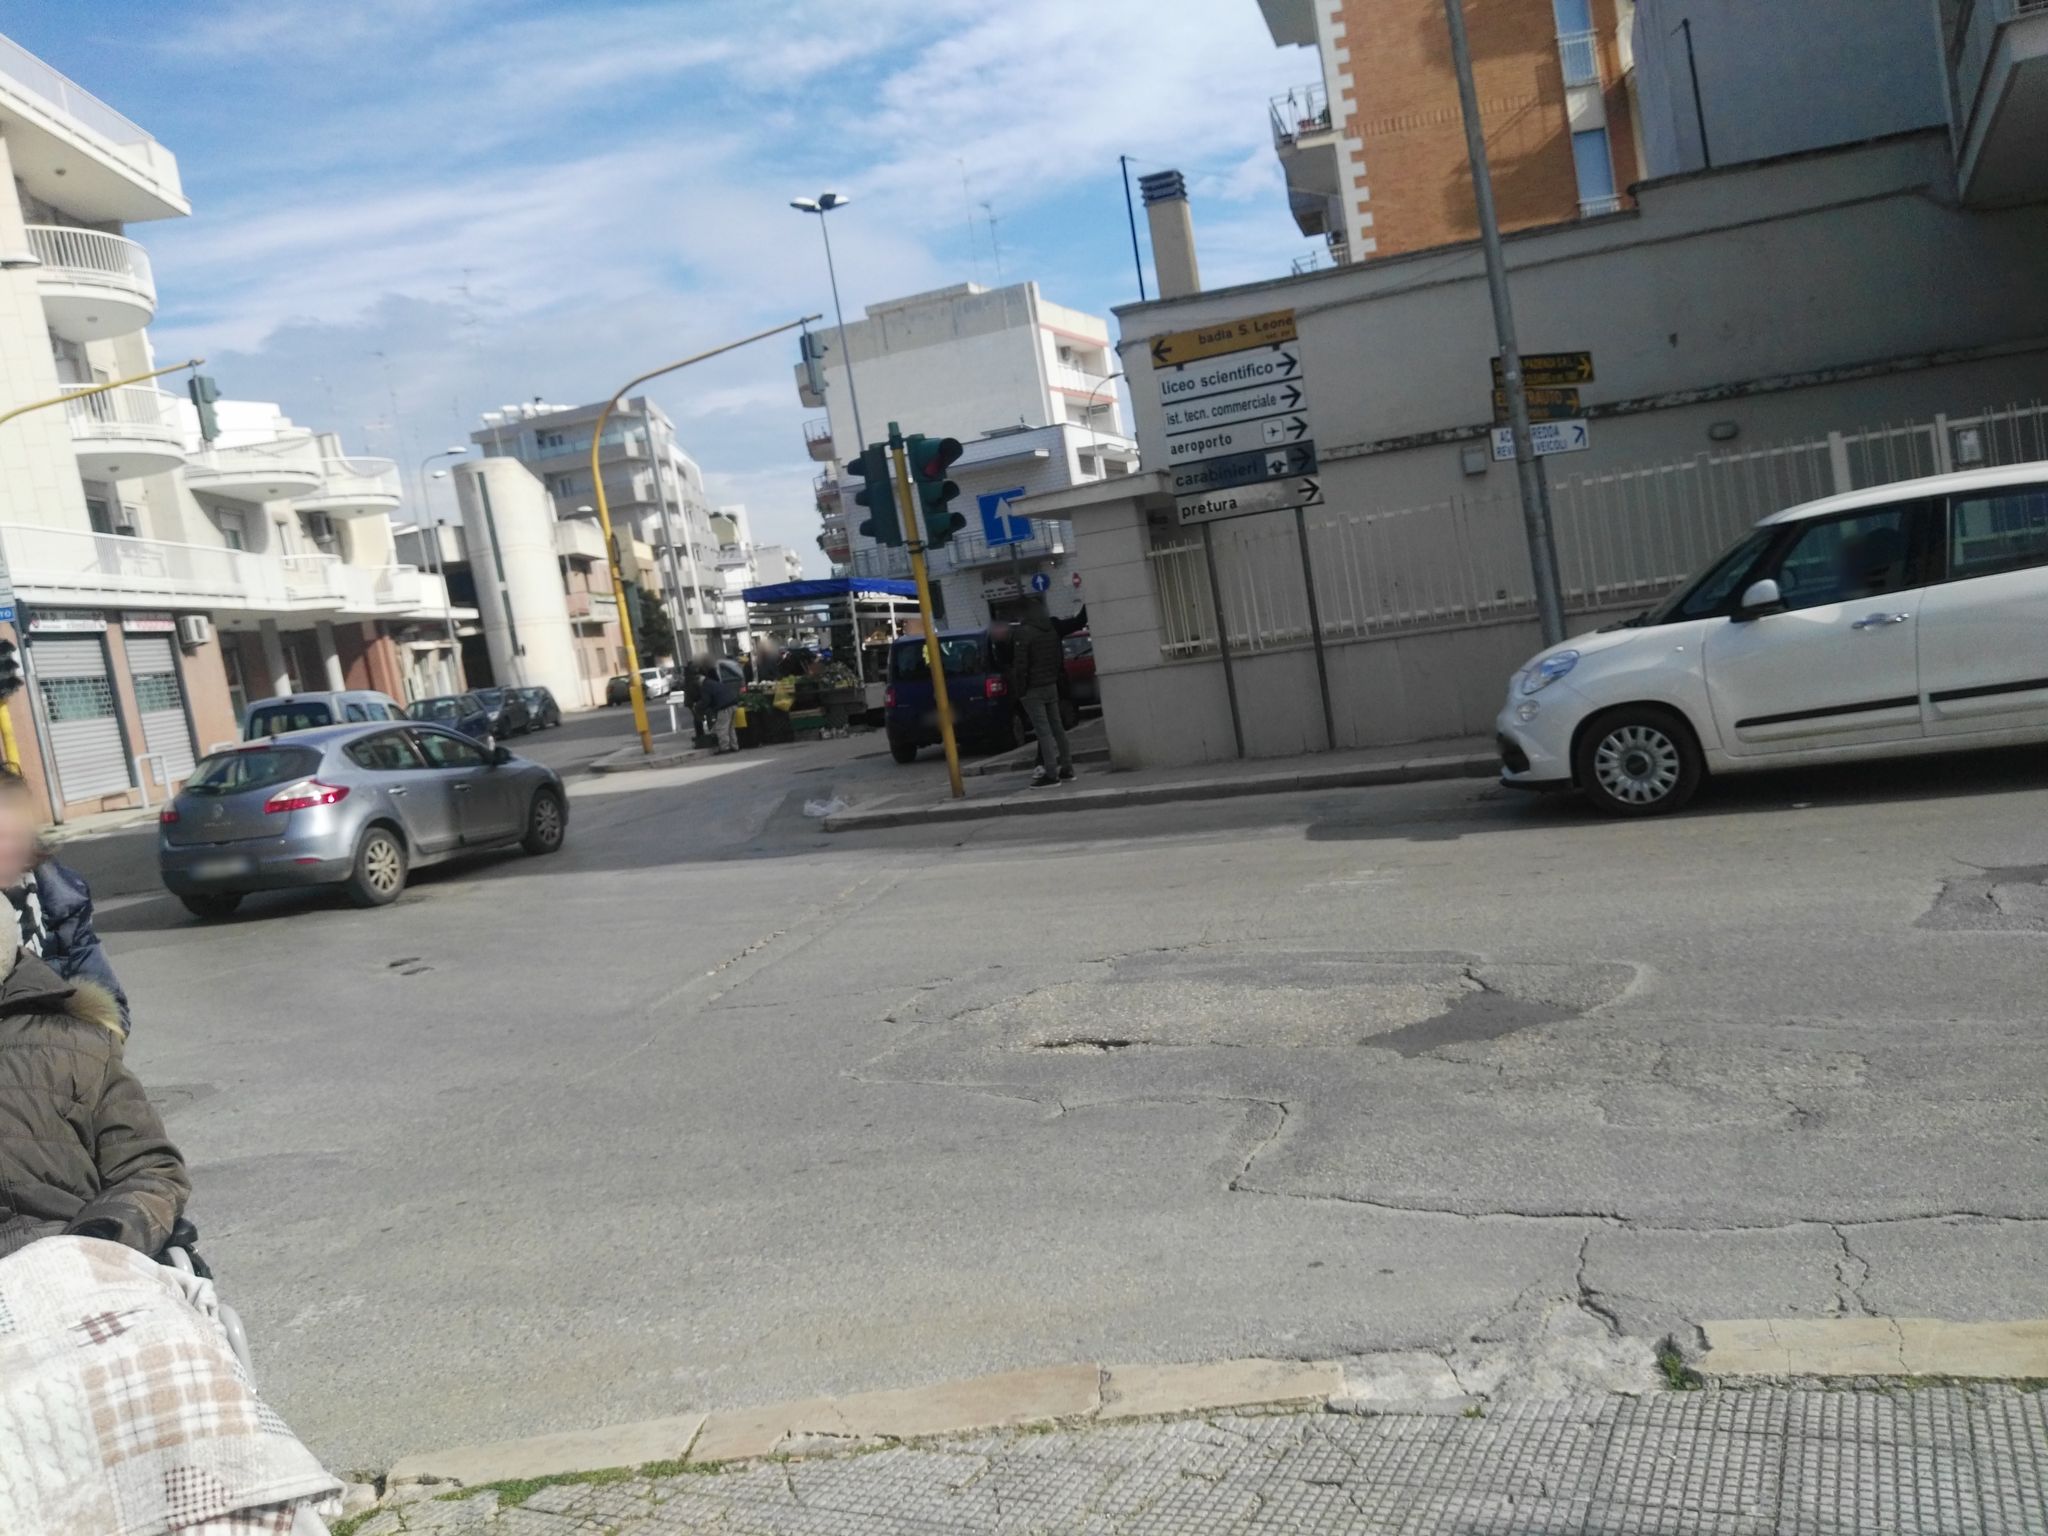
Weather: clear
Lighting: day
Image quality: good
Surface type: walking surface
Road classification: tertiary
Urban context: dense urban cluster
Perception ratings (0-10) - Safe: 0.5, Lively: 7.19, Beautiful: 4.84, Boring: 5.79, Depressing: 4.46, Wealthy: 4.81